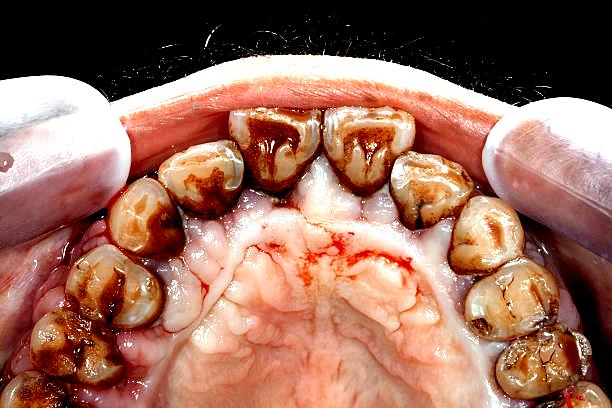
Condition: Gingivitis